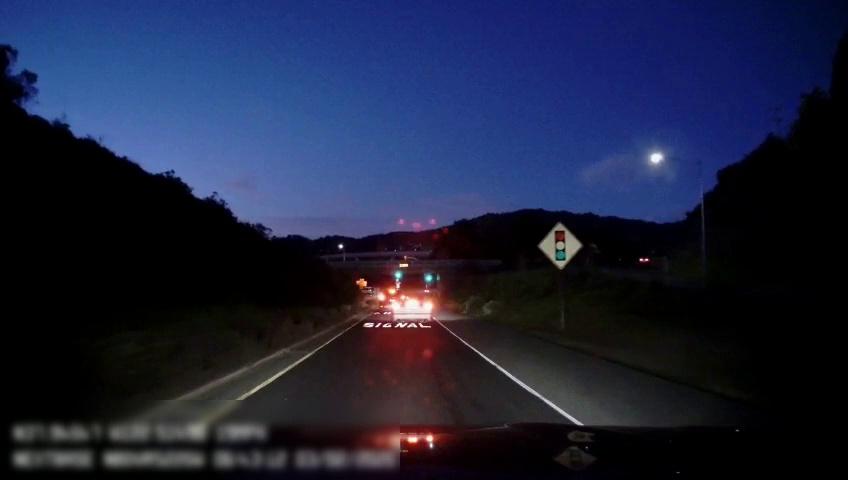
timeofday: Night
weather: Other
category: Drivable Space
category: Vehicles | Car
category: Vehicles | Car
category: Vehicles | SUV
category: Lanes | Alternate Lane
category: Lanes | Alternate Lane
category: Traffic | Signs